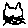
Label: cat